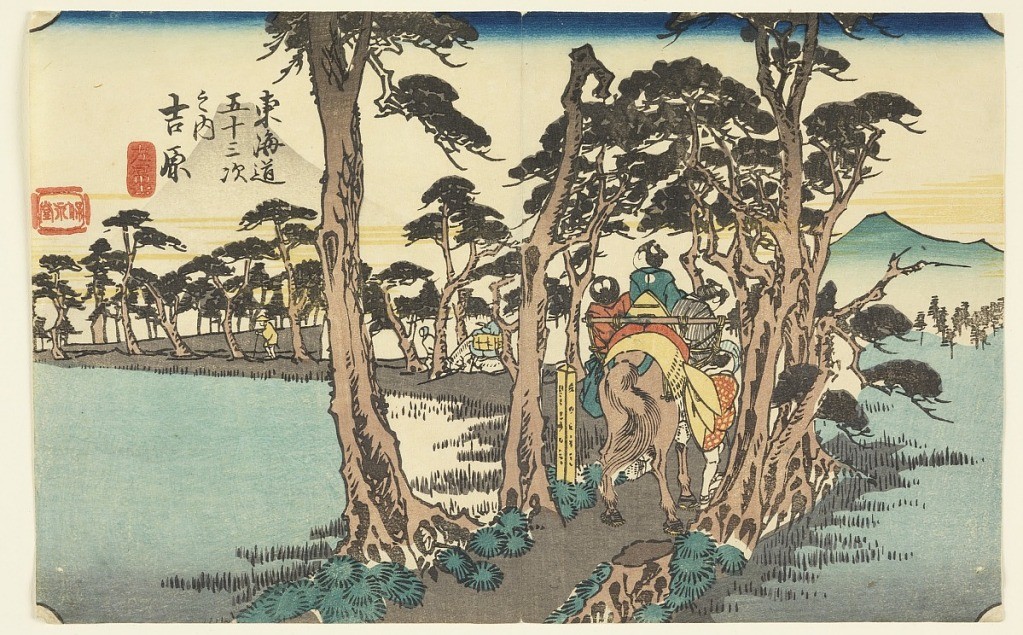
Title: Yoshiwara. Hidari Fuji (Yoshiwara with Mount Fuji), from Tokaido Gojusan Tsugi-na Uchi (Fifty-Three Stations on the Tokaido)
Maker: Ando Hiroshige, Japanese, 1797–1858
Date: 1834
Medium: Woodblock print (ukiyo-e) on mulberry paper (washi), ink with color
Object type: Print
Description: A horse with three women upon it, led by a man, is seen on a road bordered by pine trees raised above bordering rice fields. Mount Fuji at the left.